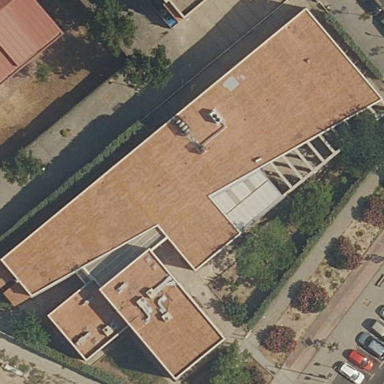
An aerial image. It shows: Public building.